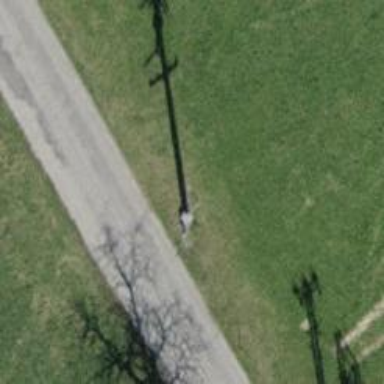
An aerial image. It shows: Minor power line with 3 cables.